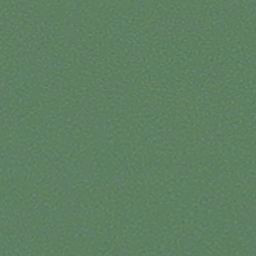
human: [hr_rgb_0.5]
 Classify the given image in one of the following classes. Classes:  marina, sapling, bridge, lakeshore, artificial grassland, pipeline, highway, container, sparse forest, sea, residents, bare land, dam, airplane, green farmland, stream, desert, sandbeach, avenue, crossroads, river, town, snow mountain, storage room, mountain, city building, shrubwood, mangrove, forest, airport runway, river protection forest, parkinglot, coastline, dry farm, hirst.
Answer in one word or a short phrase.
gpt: sea